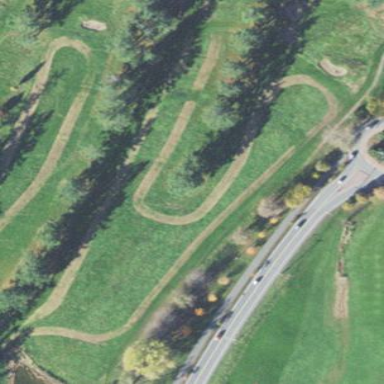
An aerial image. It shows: Grassy area designated as golf fairway.